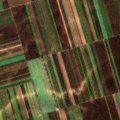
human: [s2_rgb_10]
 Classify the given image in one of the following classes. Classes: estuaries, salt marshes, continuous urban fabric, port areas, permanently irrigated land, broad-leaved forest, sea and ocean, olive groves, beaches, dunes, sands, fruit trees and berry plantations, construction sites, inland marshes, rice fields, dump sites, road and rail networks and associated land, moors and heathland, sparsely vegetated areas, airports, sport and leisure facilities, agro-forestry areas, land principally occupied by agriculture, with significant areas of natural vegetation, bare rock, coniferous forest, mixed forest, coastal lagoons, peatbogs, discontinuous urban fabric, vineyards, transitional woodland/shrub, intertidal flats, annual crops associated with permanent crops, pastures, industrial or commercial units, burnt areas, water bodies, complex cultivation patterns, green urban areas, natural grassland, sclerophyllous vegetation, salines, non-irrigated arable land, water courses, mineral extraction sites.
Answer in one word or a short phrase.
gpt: non-irrigated arable land